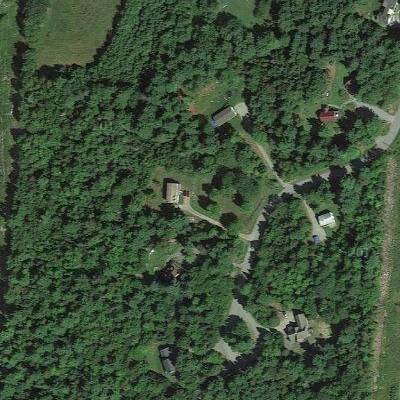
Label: eForest